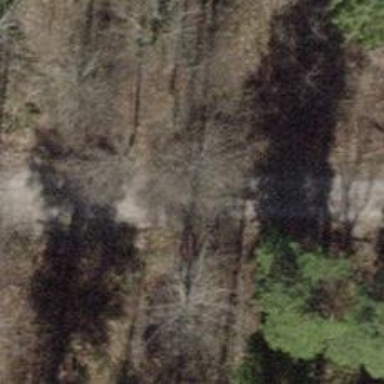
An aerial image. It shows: Compacted track road with grade3 tracktype.